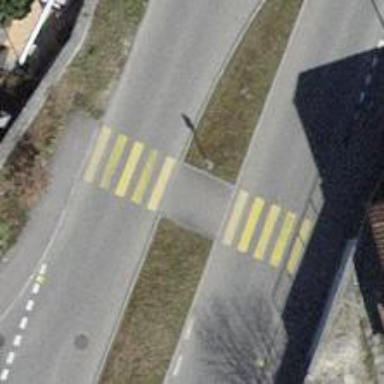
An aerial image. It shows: Zebra crossing on the road.